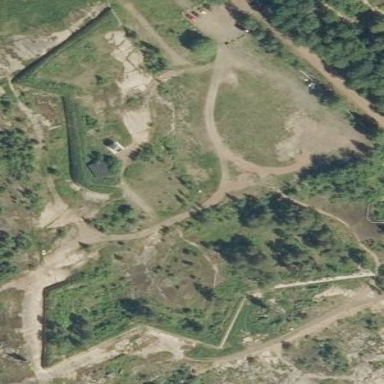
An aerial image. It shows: Historic fort.